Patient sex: F
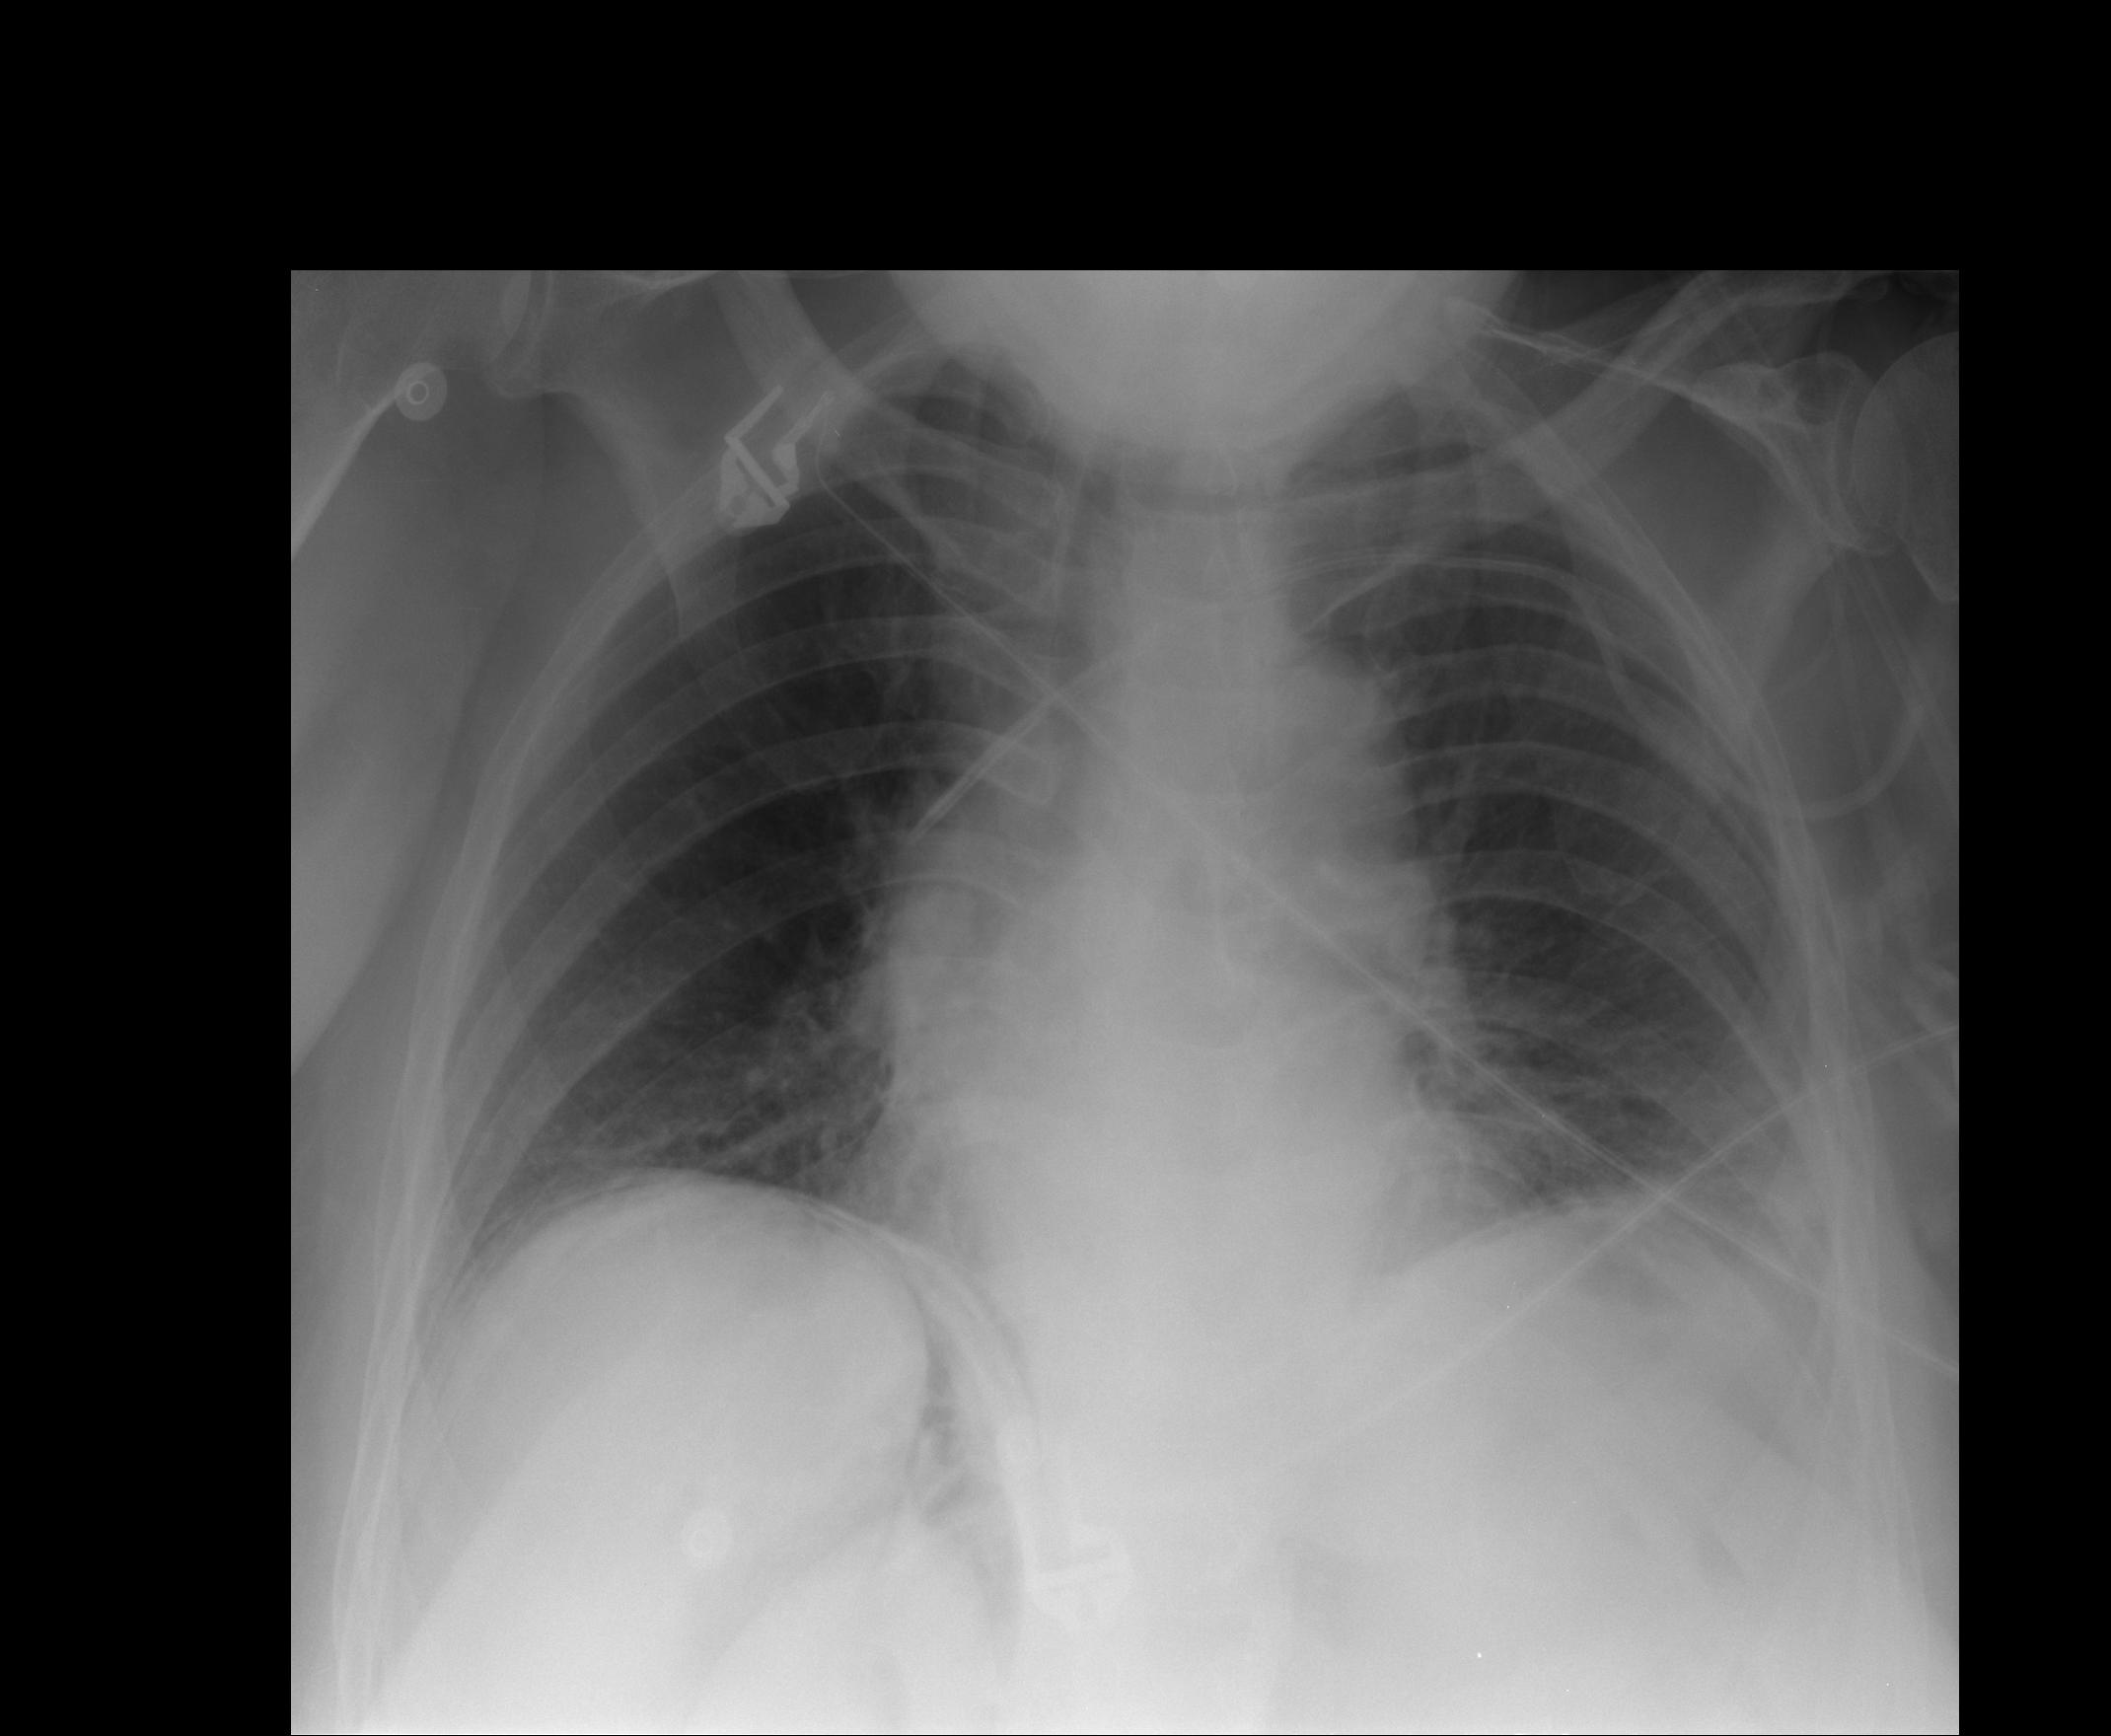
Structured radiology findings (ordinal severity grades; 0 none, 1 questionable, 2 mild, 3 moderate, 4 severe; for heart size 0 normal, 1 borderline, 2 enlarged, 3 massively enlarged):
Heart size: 0
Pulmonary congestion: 1
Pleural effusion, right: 0
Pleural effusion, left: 1
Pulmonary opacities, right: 0
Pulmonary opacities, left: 0
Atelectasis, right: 1
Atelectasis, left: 2